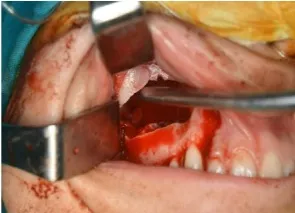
A) Perioperative image showing the bony window created in the anterior wall of the sinus.
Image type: medical_photograph (other_medical_photograph)